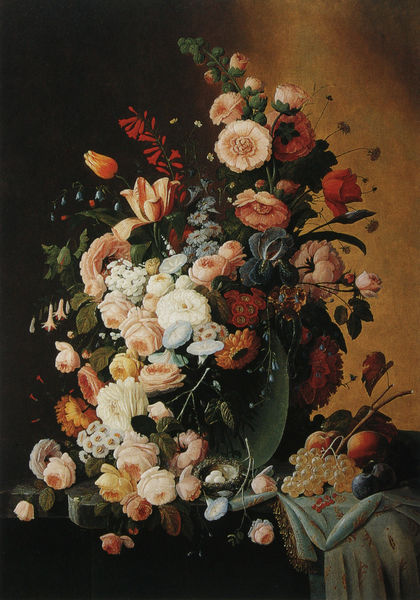
Titel: Flowers in a Glass Pitcher with Bird's Nest and Fruit
Künstler: Severin Roesin
Standort: Winston-Salem (North Carolina)
Institution: Reynolda House (Museum of American Art)
Schlagwörter: blau, blätter, dunkel, gemälde, schatten, weiß, gelb, grün, ocker, blume, blumen, braun, bunt, glas, grau, hell, hintergrund, licht, orange, schwarz, tisch, türkis, blüten, obst, rose, rosen, rot, schal, tuch, beige, wand, barock, falten, stein, holland, niederlande, tischtuch, natur, brüstung, gold, stoff, decke, blatt, rosa, frucht, früchte, stilleben, stillleben, trauben, vase, hellblau, apfel, äpfel, orang, blumenvase, blümchen, tulpen, draperie, strauss, gesteck, blumenstrauß, bouquet, blühend, blütenblätter, tulpe, stileben, vanitas, arrangement, vergänglichkeit, mohn, stengel, lilie, weintrauben, real, knospen, iris, schwertlilie, glöckchen, pfirsich, silleben, pfirsiche, pflaume, traube, weintraube, blumenstilleben, dahlien, nelken, lilien, gänseblümchen, johannisbeere, glocken, weinblatt, pflaumen, gerbera, blattgrün, pfirsisch, hintergrung, aster, anemone, drapperie, tischrand, straß, hibiskus, stockrosen, zinnien, bluben, stilleben#, blüzen, grünblätter